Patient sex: M
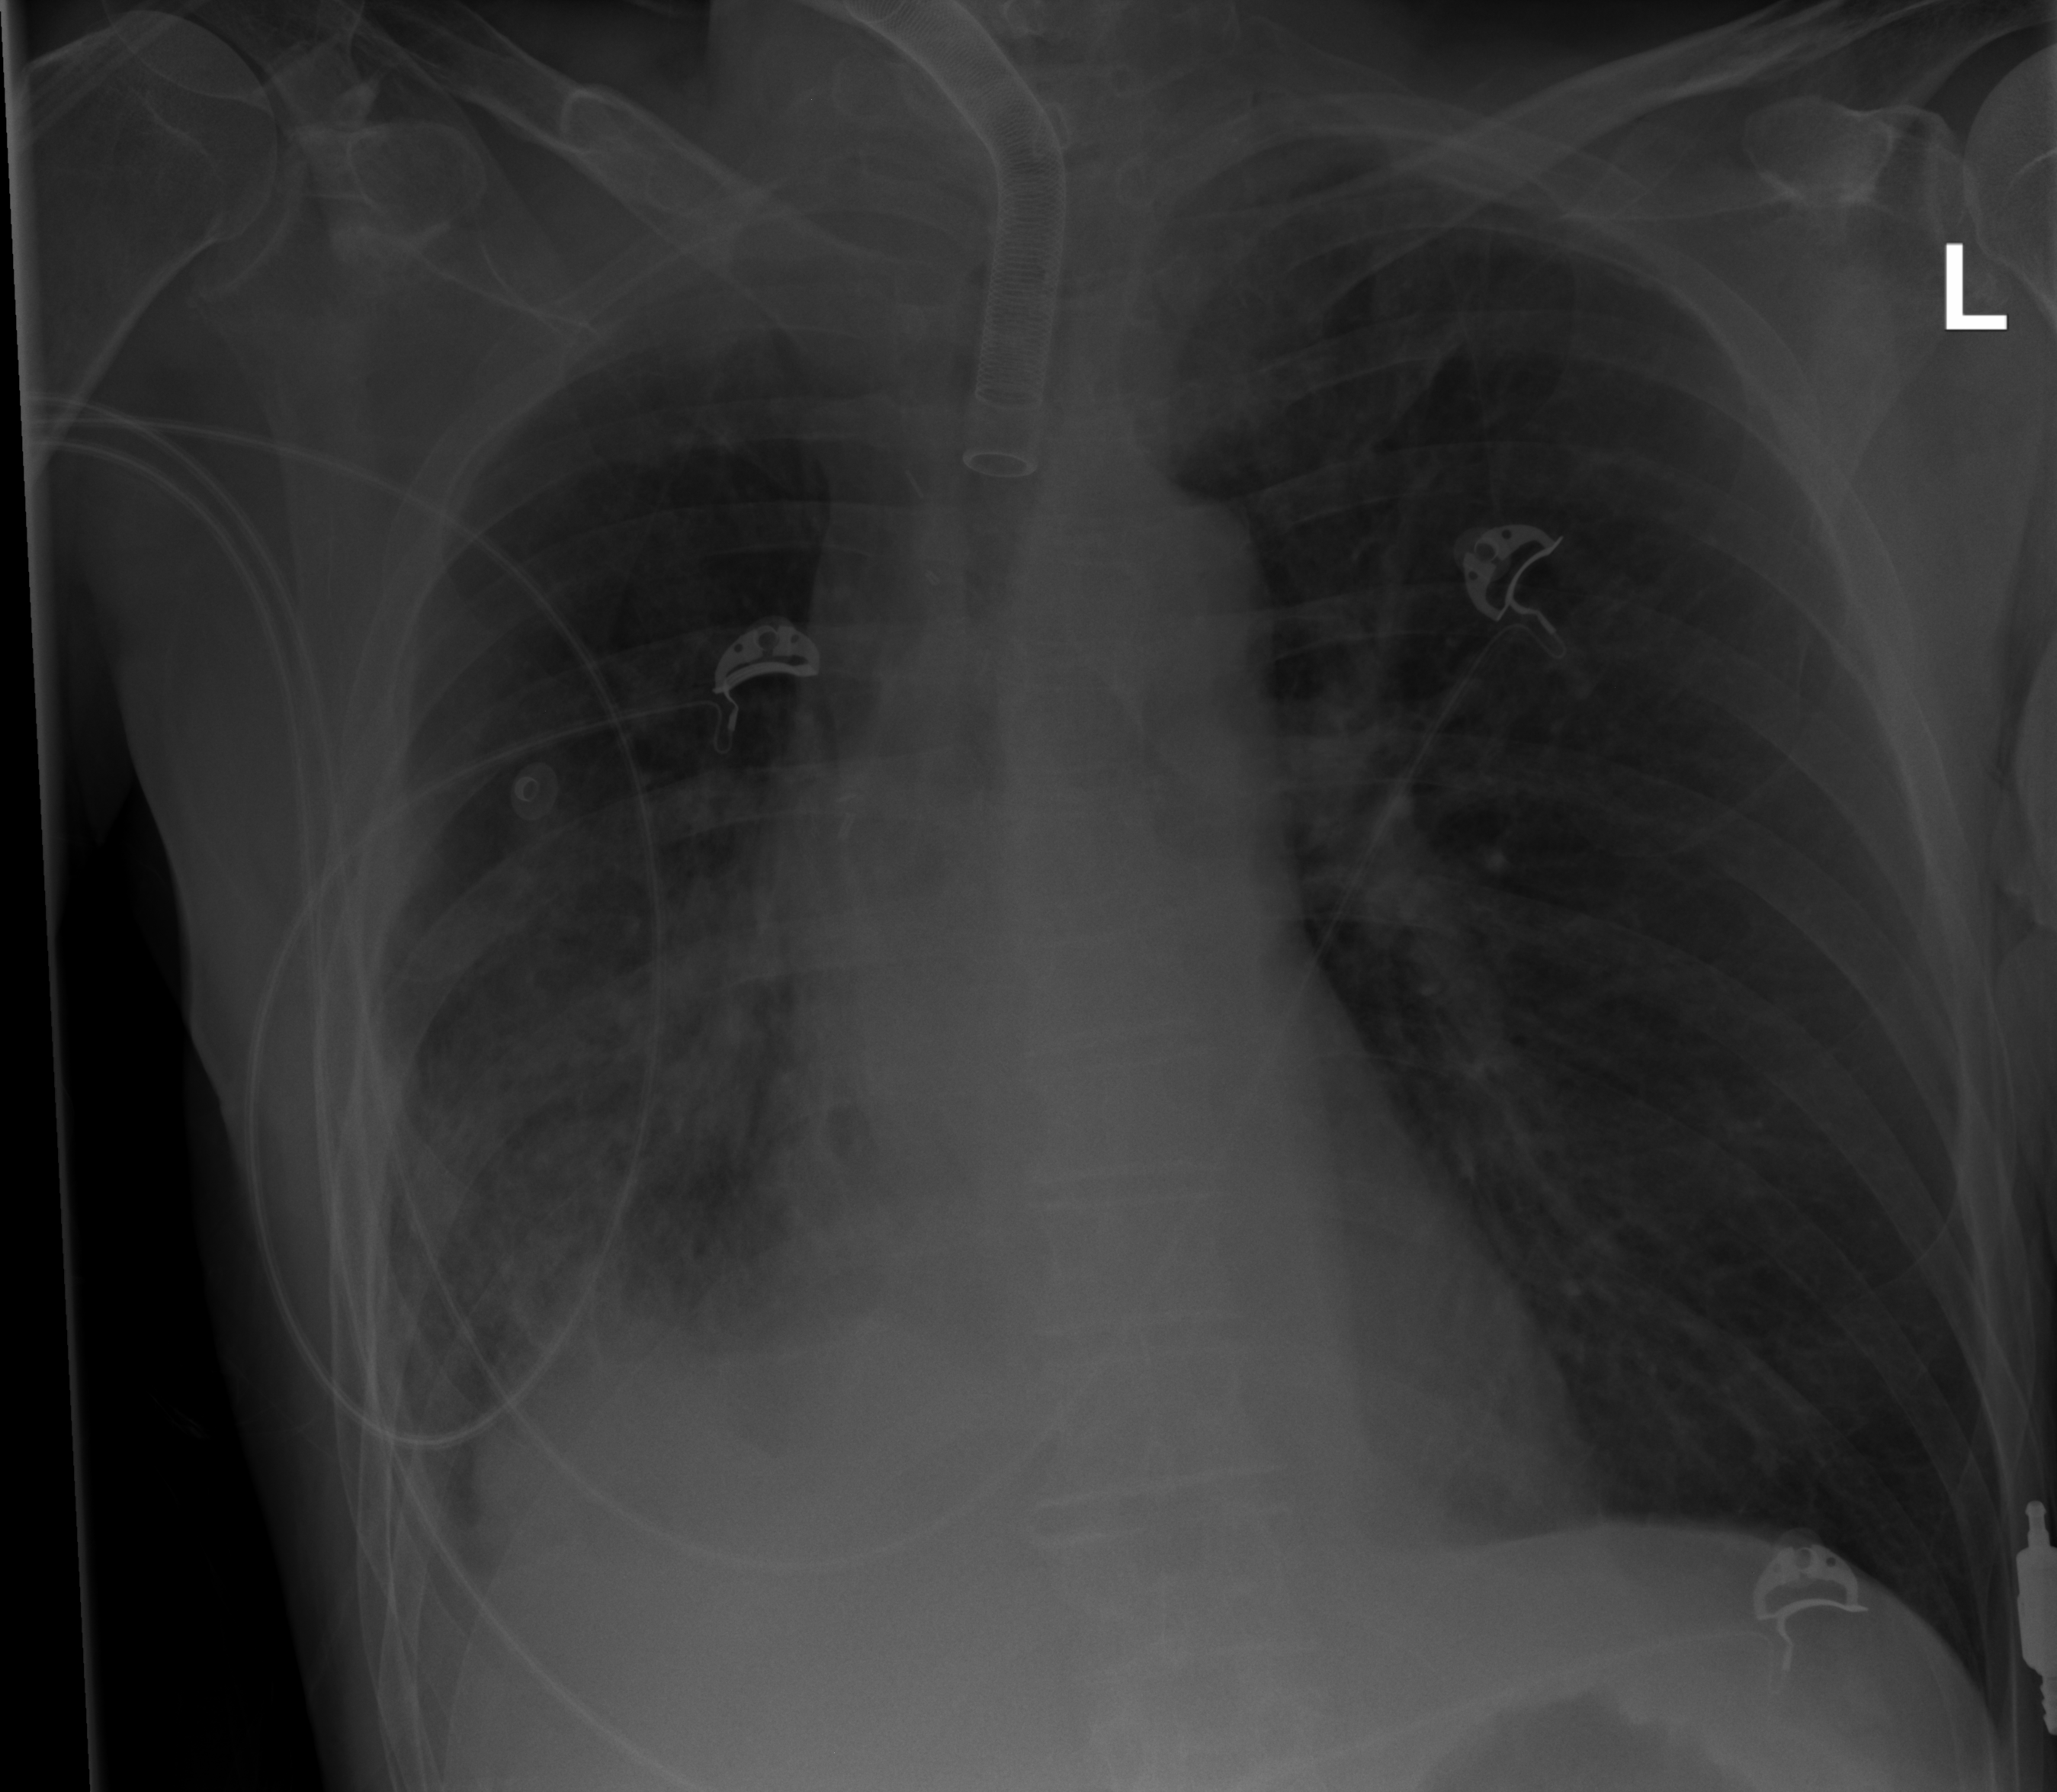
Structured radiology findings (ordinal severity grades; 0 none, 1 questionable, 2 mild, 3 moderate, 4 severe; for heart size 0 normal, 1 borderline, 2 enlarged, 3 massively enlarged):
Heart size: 0
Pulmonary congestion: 0
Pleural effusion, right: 1
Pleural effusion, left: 0
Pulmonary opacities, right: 3
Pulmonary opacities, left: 0
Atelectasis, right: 2
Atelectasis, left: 0